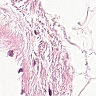
Metastatic tissue present: no